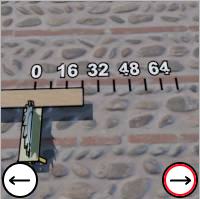
Task: length
Answer: 24
First scale value: 16.0